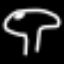
Label: mushroom